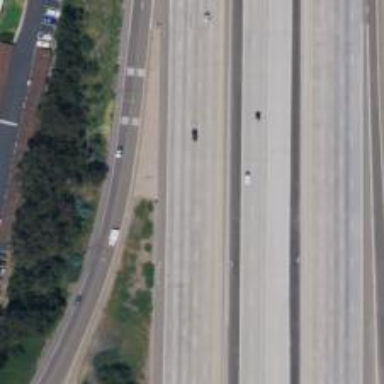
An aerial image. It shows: Motorway.